Question: I need to generate random shapes that are similar to the pattern of the white stripes in the image i am uploading....

Any ideas or algorithms on how to do this ?? The software I am going to use is matlab
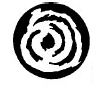
Answer: Well I decided to use the spiral suggested in the previous comments...
'''
t = linspace(0,(rand()*4 +1)*pi,100);
k = rand()/2;
laminatedx = t.*cos(t) + k*rand(size(t));
laminatedy = t.*sin(t) + k*rand(size(t));
h = plot(laminatedx,laminatedy);
set(h,'linewidth',30);
set(h,'LineStyle','-.');
'''